Interaction volume radius: 5 \u00c5
Interaction volume height: 40 \u00c5
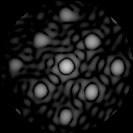
Disorder parameter: 0.11